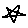
Label: star